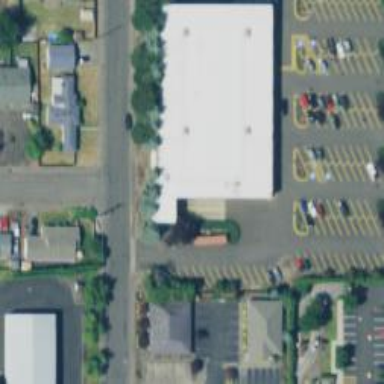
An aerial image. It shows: Retail building.